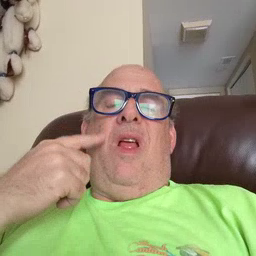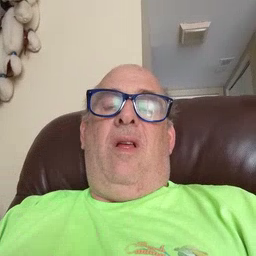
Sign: cry